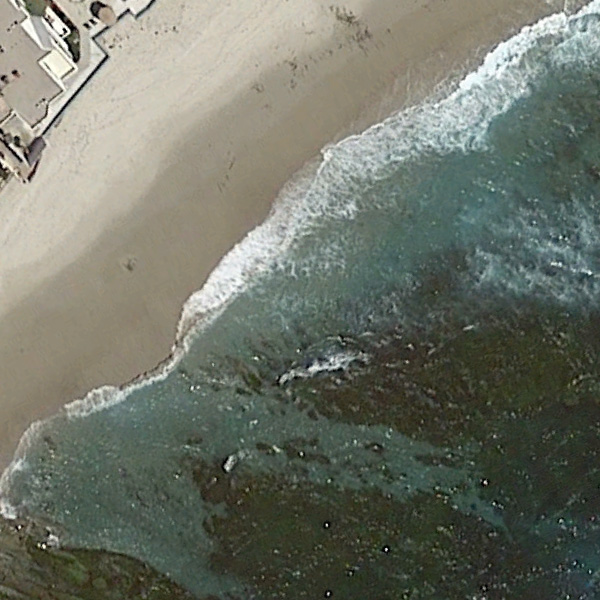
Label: Beach